Question: According to Linux programmers manual:
> brk() and sbrk() change the location of the program break, which
defines the end of the process's data segment.
What does the data segment mean over here? Is it just the data segment or data, BSS, and heap combined?
According to wiki <URL>:
> Sometimes the data, BSS, and heap areas are collectively referred to as the "data segment".
I see no reason for changing the size of just the data segment. If it is data, <URL> and heap collectively then it makes sense as heap will get more space.
Which brings me to my second question. In all the articles I read so far, author says that heap grows upward and stack grows downward. But what they do not explain is what happens when heap occupies all the space between heap and stack?

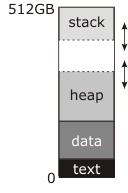
Answer: In the diagram you posted, the "break"--the address manipulated by 'brk' and 'sbrk'--is the dotted line at the top of the heap.

The documentation you've read describes this as the end of the "data segment" because in traditional (pre-shared-libraries, pre-'mmap') Unix the data segment was continuous with the heap; before program start, the kernel would load the "text" and "data" blocks into RAM starting at address zero (actually a little above address zero, so that the NULL pointer genuinely didn't point to anything) and set the break address to the end of the data segment. The first call to 'malloc' would then use 'sbrk' to move the break up and create the heap the top of the data segment and the new, higher break address, as shown in the diagram, and subsequent use of 'malloc' would use it to make the heap bigger as necessary.
Meantime, the stack starts at the top of memory and grows down. The stack doesn't need explicit system calls to make it bigger; either it starts off with as much RAM allocated to it as it can ever have (this was the traditional approach) or there is a region of reserved addresses below the stack, to which the kernel automatically allocates RAM when it notices an attempt to write there (this is the modern approach). Either way, there may or may not be a "guard" region at the bottom of the address space that can be used for stack. If this region exists (all modern systems do this) it is permanently unmapped; if the stack or the heap tries to grow into it, you get a segmentation fault. Traditionally, though, the kernel made no attempt to enforce a boundary; the stack could grow into the heap, or the heap could grow into the stack, and either way they would scribble over each other's data and the program would crash. If you were very lucky it would crash immediately.
I'm not sure where the number 512GB in this diagram comes from. It implies a 64-bit virtual address space, which is inconsistent with the very simple memory map you have there. A real 64-bit address space looks more like this:

'''
Legend: t: text, d: data, b: BSS
'''
This is not remotely to scale, and it shouldn't be interpreted as exactly how any given OS does stuff (after I drew it I discovered that Linux actually puts the executable much closer to address zero than I thought it did, and the shared libraries at surprisingly high addresses). The black regions of this diagram are unmapped -- any access causes an immediate segfault -- and they are relative to the gray areas. The light-gray regions are the program and its shared libraries (there can be dozens of shared libraries); each has an text and data segment (and "bss" segment, which also contains global data but is initialized to all-bits-zero rather than taking up space in the executable or library on disk). The heap is no longer necessarily continous with the executable's data segment -- I drew it that way, but it looks like Linux, at least, doesn't do that. The stack is no longer pegged to the top of the virtual address space, and the distance between the heap and the stack is so enormous that you don't have to worry about crossing it.
The break is still the upper limit of the heap. However, what I didn't show is that there could be dozens of independent allocations of memory off there in the black somewhere, made with 'mmap' instead of 'brk'. (The OS will try to keep these far away from the 'brk' area so they don't collide.)